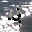
Label: 4